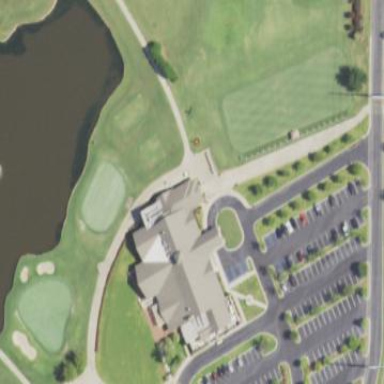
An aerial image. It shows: Clubhouse building for golf.